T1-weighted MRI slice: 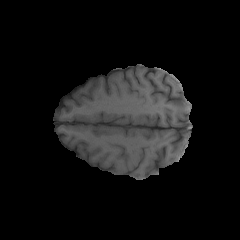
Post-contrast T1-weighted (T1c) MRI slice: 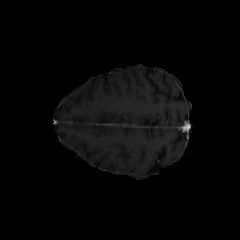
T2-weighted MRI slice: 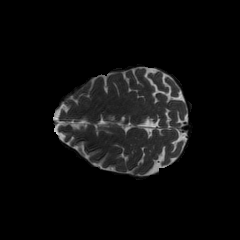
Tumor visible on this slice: no